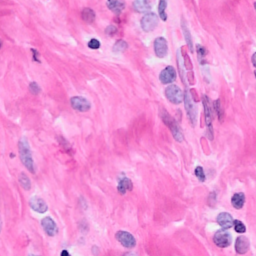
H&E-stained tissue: Breast